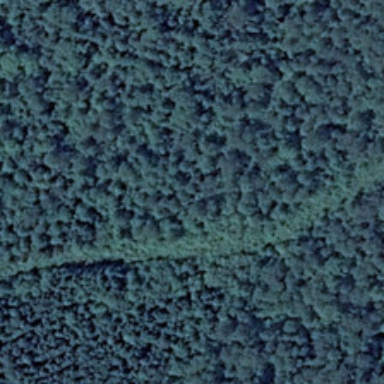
A river flows through the forest .